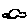
Label: car